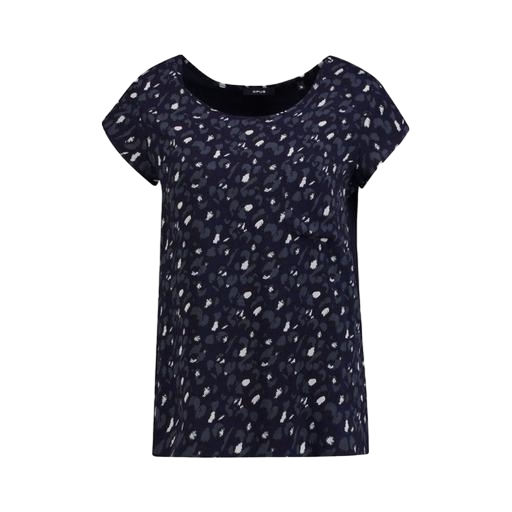
blue animal-print t-shirt only macy, blue plus size printed t-shirt only macy, blue printed contrast t-shirt only macy, white background